Chest X-ray:
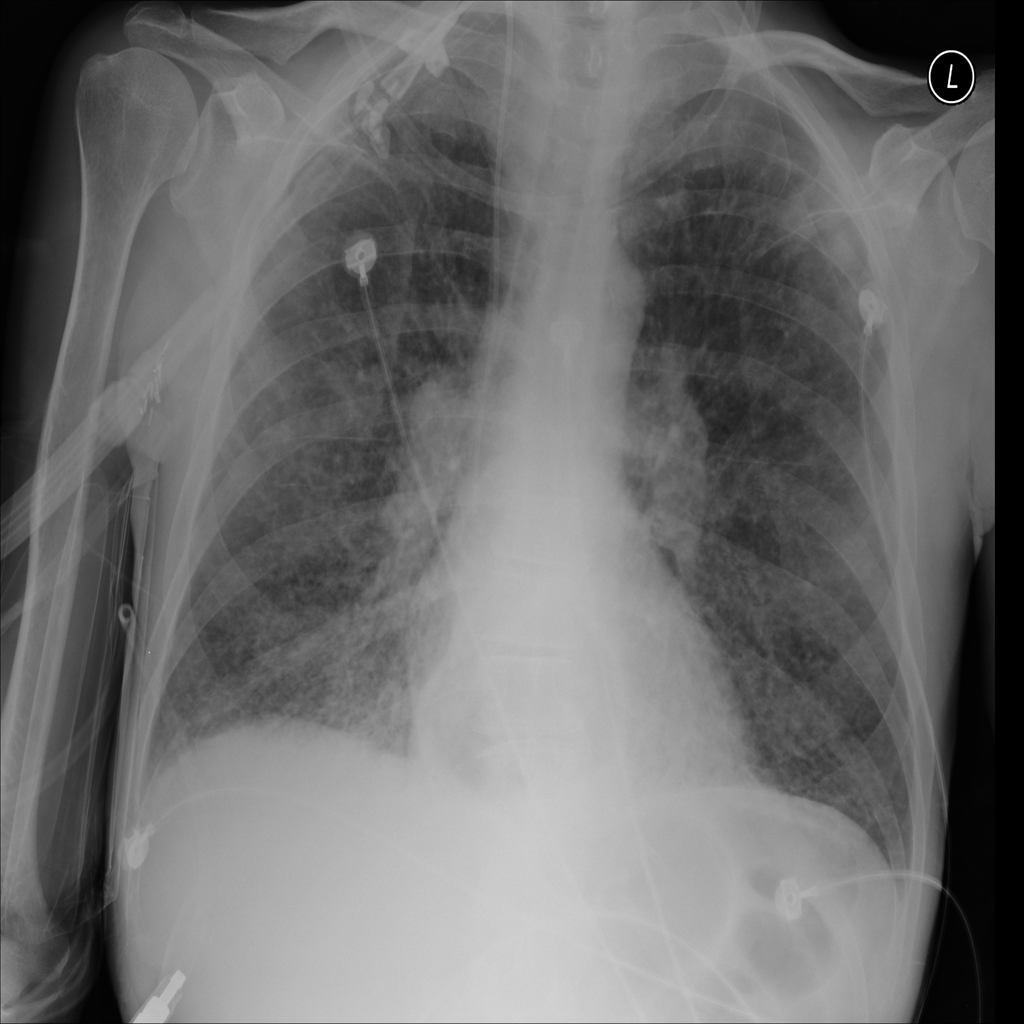
Findings: Diffuse Nodule, Consolidation, Effusion
No abnormal finding: no